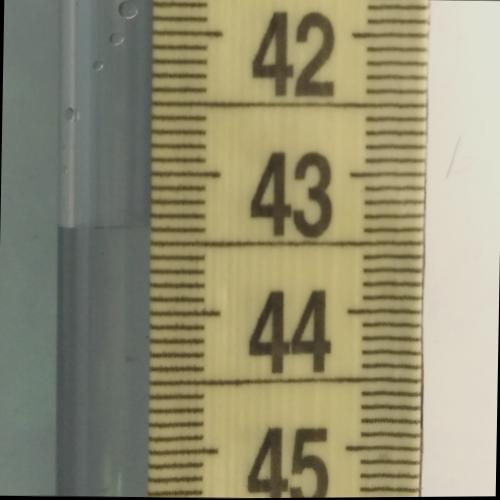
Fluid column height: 43.4 cm